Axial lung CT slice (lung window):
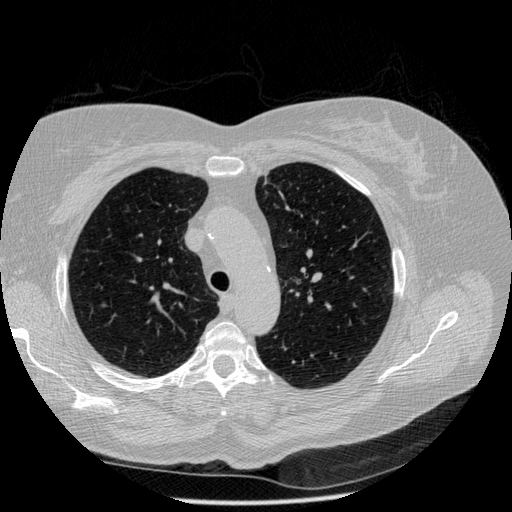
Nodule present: no